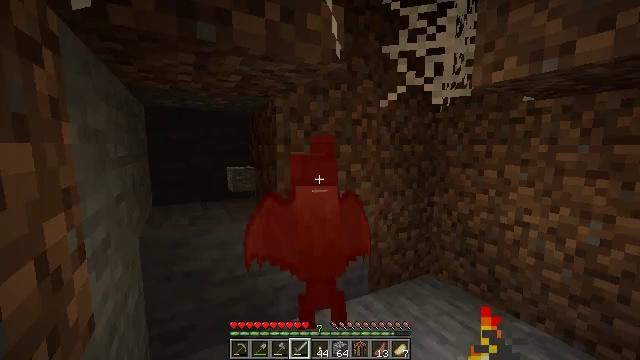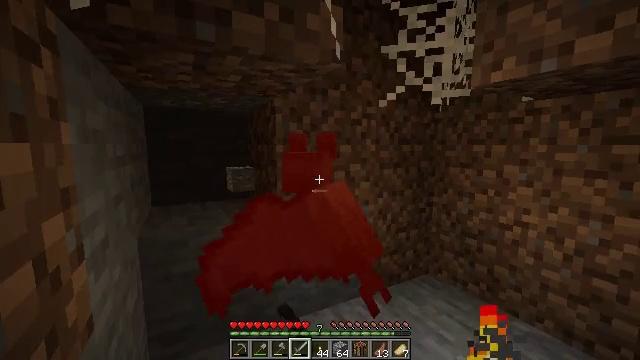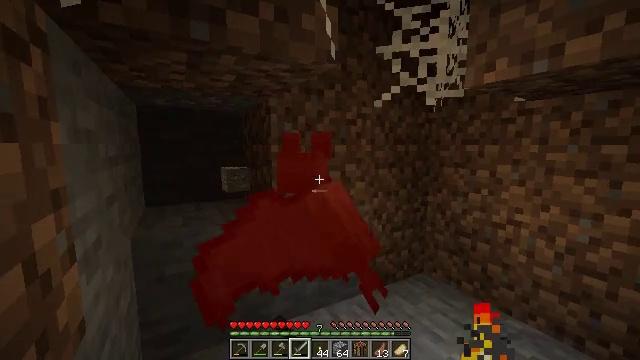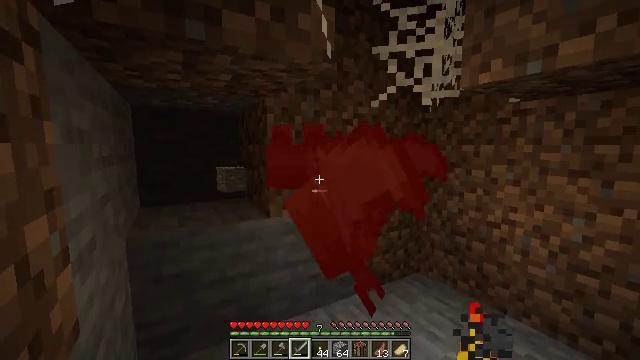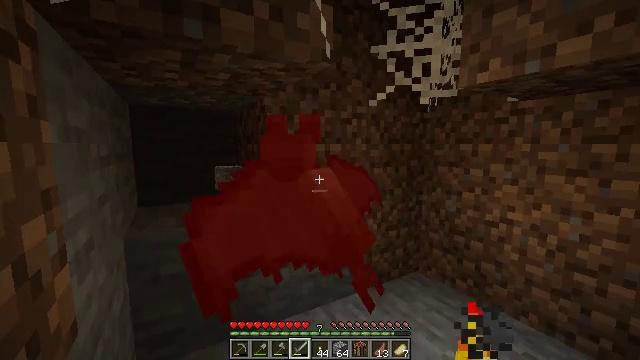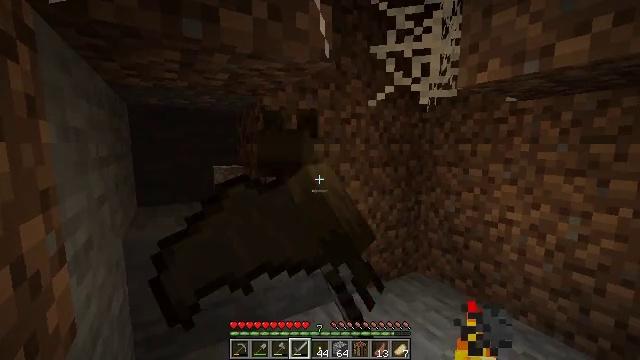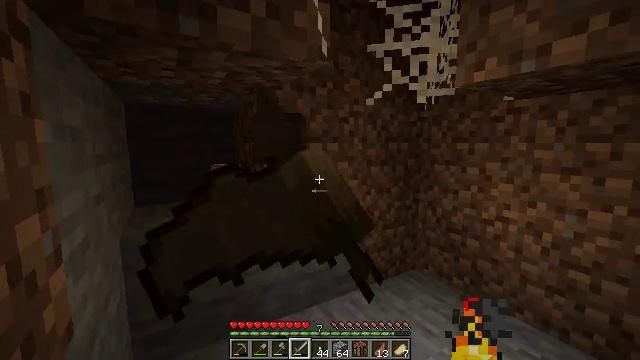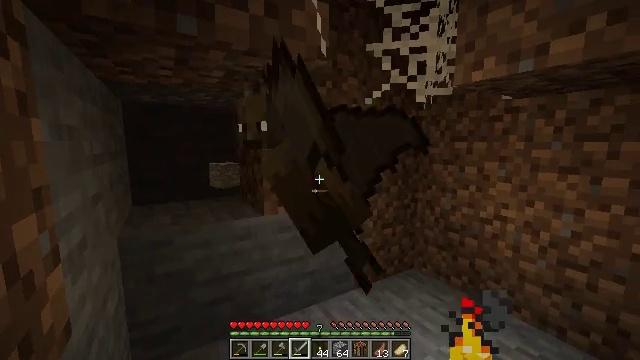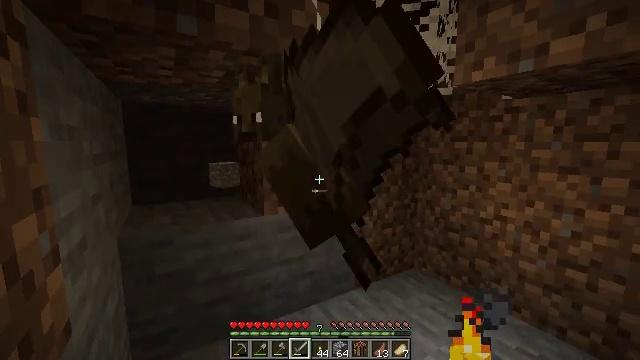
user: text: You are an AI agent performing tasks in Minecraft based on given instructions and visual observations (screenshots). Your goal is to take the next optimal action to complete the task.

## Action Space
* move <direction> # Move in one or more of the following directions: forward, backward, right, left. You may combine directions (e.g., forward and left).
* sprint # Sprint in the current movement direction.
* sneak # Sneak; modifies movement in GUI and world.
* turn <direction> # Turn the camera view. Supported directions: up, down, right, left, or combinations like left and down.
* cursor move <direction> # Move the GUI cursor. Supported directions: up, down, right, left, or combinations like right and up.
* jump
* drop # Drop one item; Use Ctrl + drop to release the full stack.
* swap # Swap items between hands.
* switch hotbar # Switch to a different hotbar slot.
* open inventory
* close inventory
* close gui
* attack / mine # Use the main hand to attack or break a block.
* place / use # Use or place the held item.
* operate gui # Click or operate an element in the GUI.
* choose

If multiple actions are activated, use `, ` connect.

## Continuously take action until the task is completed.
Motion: motion action
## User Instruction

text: Kill the bat.
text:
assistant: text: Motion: attack / mine
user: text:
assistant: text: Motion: turn right, attack / mine
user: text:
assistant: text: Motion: no_op
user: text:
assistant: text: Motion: attack / mine
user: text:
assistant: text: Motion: attack / mine
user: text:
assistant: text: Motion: attack / mine
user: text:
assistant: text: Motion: attack / mine
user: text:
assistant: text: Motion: attack / mine
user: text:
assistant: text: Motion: attack / mine